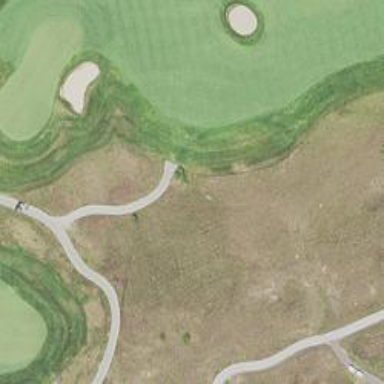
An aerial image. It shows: Path designed for golf carts.